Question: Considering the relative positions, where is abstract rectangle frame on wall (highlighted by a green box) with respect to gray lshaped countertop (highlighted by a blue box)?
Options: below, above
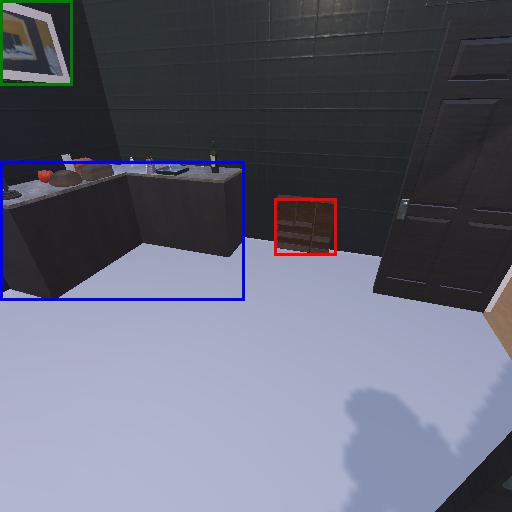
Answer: below